Brain MRI, t2w sequence, axial 2D slice.
Patient: age 35, sex F, weight 90 kg, height 1.9 m
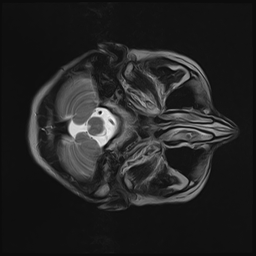